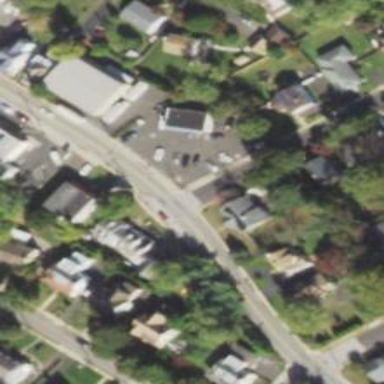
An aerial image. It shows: Unmarked road crossing.